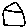
Label: house